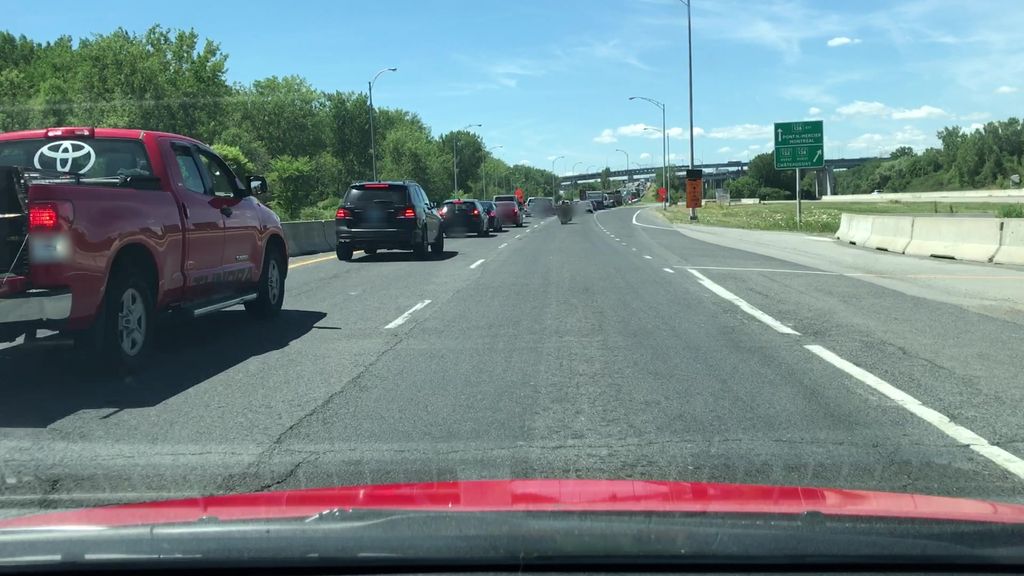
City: montreal